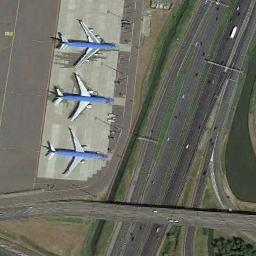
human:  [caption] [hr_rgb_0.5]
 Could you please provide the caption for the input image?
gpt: Three planes of the same size are neatly parked in the open space inside the airport, And there are several roads with many cars outside the airport .

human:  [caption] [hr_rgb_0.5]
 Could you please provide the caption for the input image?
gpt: Three blue planes parked in a line on the airport and sone freeways in front of planes .

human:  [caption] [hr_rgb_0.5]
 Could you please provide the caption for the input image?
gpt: Three blue planes are parked on the open space beside the road .

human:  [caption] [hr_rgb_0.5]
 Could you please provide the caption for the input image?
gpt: Three blue planes of the same type are parked in the open space by the road .

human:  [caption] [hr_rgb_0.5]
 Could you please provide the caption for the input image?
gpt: Three planes are in the clearing next to the road .